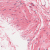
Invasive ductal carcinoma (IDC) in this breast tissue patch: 0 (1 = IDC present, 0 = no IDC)